Question: I have three circle svg elements with same 'stroke-width', but the last one is bolder.
Here is the svg code:
'''
<div>
<svg width="114" height="114">
<circle stroke="#6d86c7" stroke-dashoffset="62.02111948377269" stroke-dasharray="62.02111948377269,258.4213311823862" r="51" cx="50%" cy="50%"></circle>
<circle stroke="#e05c5c" stroke-dashoffset="165.38965195672716" stroke-dasharray="103.36853247295448,217.07391819320443" r="51" cx="50%" cy="50%"></circle>
<circle stroke="#f6a623" stroke-dashoffset="320.4424506661589" stroke-dasharray="155.05279870943173" r="51" cx="50%" cy="50%"></circle>
</svg>
</div>
'''
And the result look like this:
.
It seems like the last one always gets bolder...
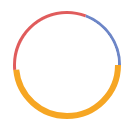
Answer: The reason this is happening is because all three circles have a white 'fill'. As each one is drawn, the white fill overwrites the inside part of the stroke of the previous circles. Remember that strokes are drawn so that they are half inside, and half outside, the circle.
The solution is to only put the white fill on the first of the three circles.
'''
#first circle {
stroke-width: 4px;
fill: none;
}
#first circle:nth-child(1) {
fill: #fff;
}
'''
'''
<div id="first">
<svg width="114" height="114">
<circle stroke="#6d86c7" stroke-dashoffset="62.02111948377269" stroke-dasharray="62.02111948377269,258.42133118 23862" r="51" cx="50%" cy="50%"></circle>
<circle stroke="#e05c5c" stroke-dashoffset="165.38965195672716" stroke-dasharray="103.36853247295448,217.07391819320443" r="51" cx="50%" cy="50%"></circle>
<circle stroke="#f6a623" stroke-dashoffset="320.4424506661589" stroke-dasharray="155.05279870943173,165.38965195672712" r="51" cx="50%" cy="50%"></circle>
</svg>
</div>
'''